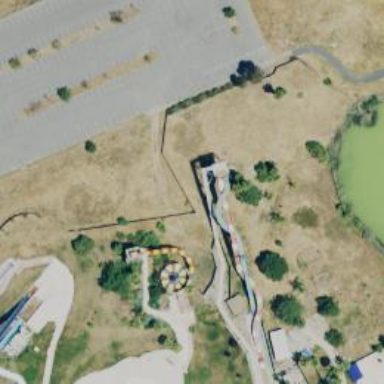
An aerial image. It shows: Water slide attraction.